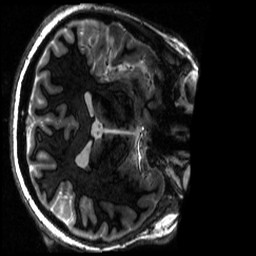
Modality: MP2RAGE
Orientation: axial
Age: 22
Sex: female
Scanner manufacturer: siemens
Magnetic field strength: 6.98 T
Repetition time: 6 s
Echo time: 0.00283 s